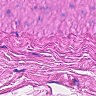
Metastatic tissue present: no